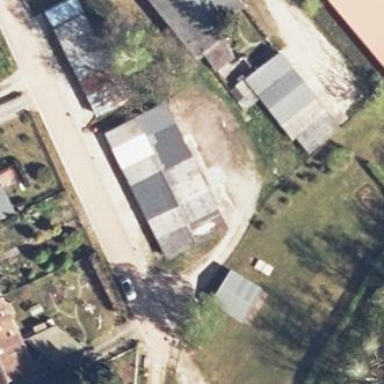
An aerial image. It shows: Garages with flat grey roofs.